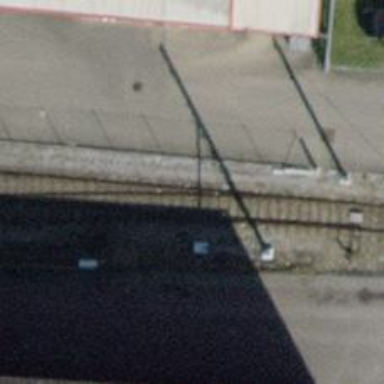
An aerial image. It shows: Railway switch.